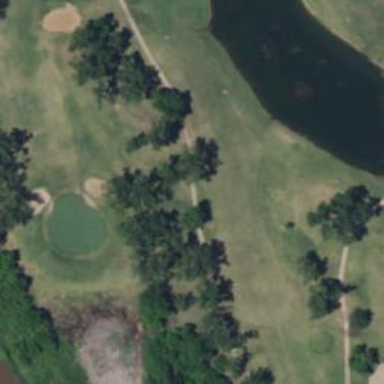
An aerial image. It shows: Pond serving as water hazard on golf course. It is natural feature of the landscape.